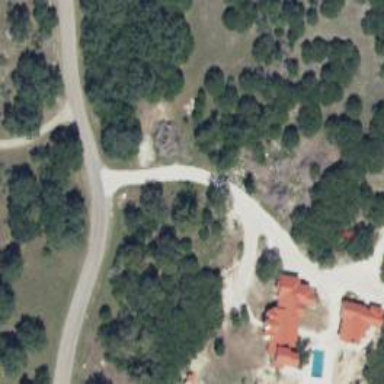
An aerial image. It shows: Driveway leading to service road.